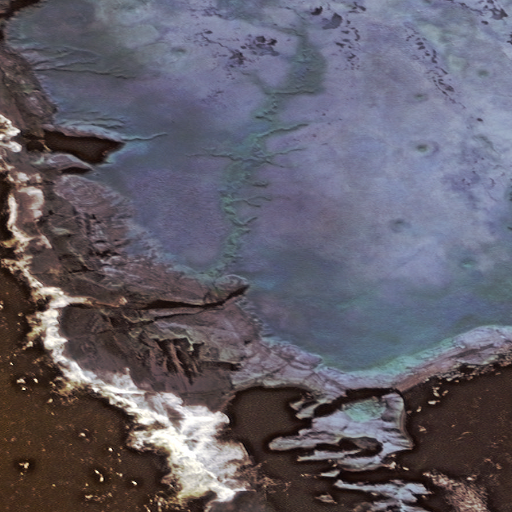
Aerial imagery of cape in Alaska named Hatchet Point containing only unknown